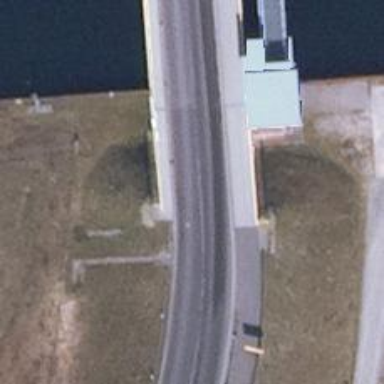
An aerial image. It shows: Tertiary road with asphalt surface crossing over bridge. There is cycle track on the left side of the road.